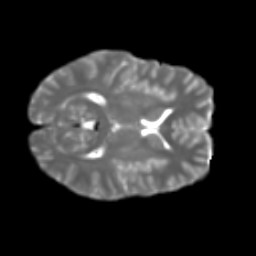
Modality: T2w
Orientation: axial
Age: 22
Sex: male
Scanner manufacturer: ge
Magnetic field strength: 3 T
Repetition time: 7.8 s
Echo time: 0.0608 s